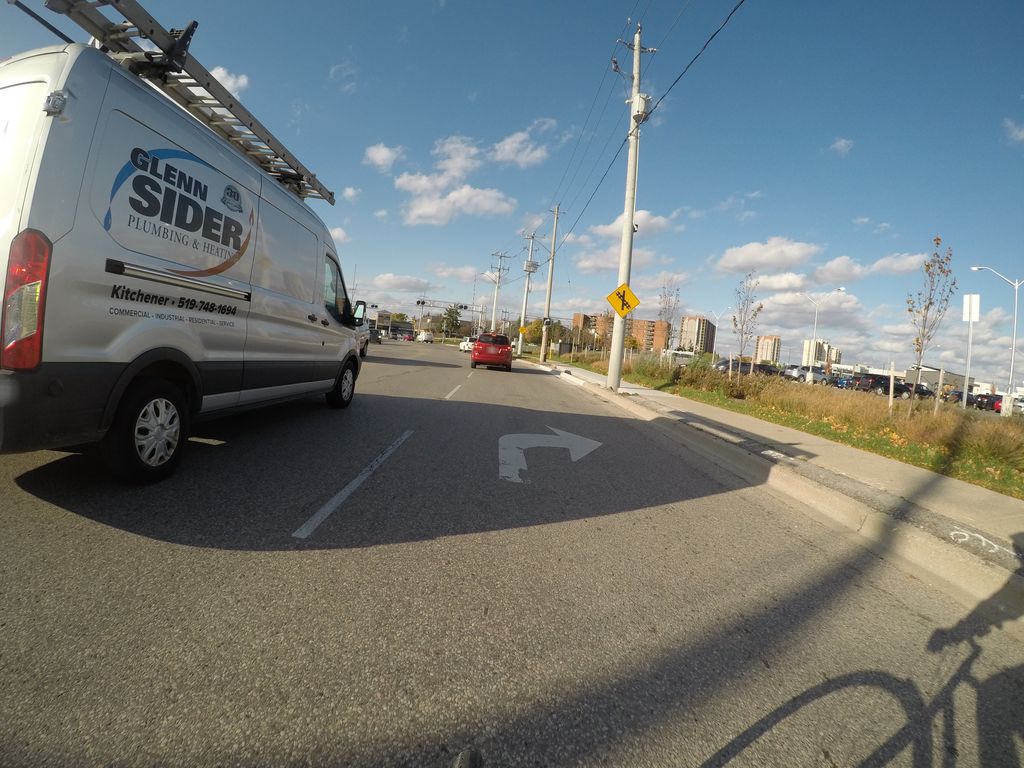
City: kitchener-waterloo